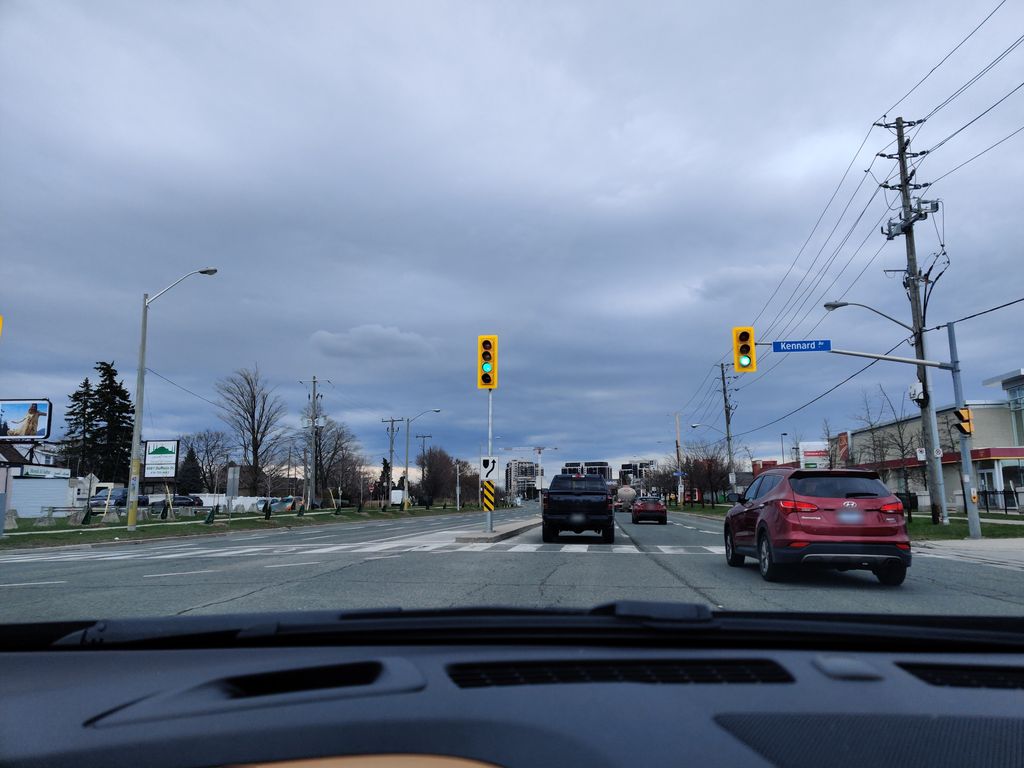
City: toronto